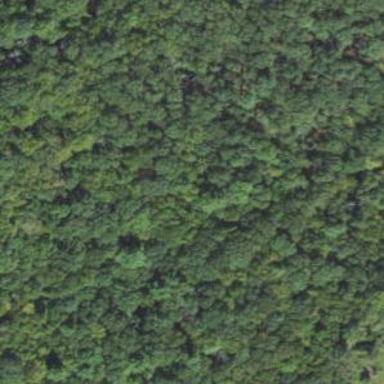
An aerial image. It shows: Mixed woodland area with various types of leaves.